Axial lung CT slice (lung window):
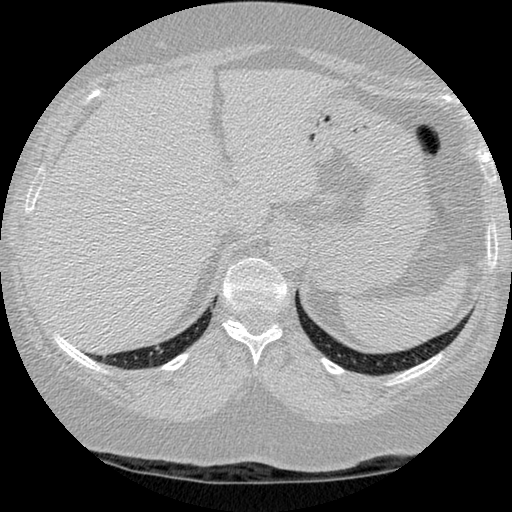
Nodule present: no